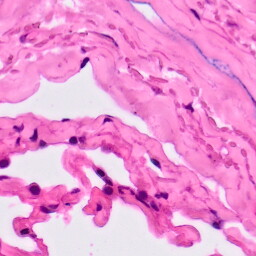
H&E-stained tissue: Lung